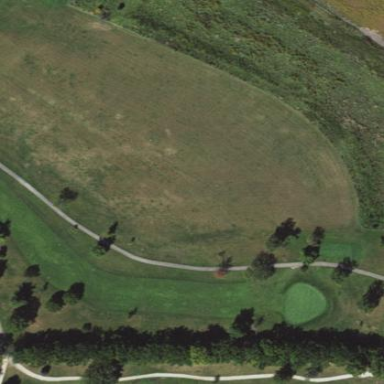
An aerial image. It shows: Grassy area designated as golf fairway.